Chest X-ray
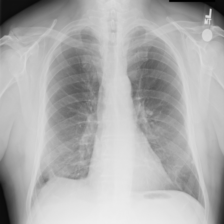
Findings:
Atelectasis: negative
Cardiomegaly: negative
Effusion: negative
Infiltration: negative
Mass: negative
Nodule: negative
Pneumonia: negative
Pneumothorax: negative
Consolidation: negative
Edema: negative
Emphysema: negative
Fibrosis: negative
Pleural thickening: negative
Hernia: negative